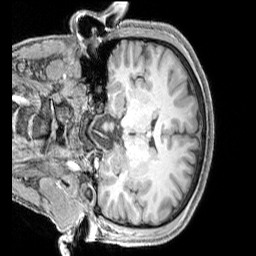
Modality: T1w
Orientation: coronal
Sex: male
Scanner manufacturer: siemens
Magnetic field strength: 3 T
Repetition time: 2.3 s
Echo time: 0.00226 s